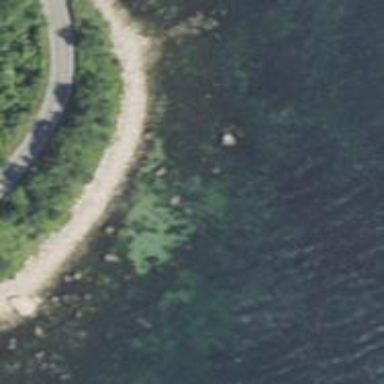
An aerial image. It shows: Natural rock reef.